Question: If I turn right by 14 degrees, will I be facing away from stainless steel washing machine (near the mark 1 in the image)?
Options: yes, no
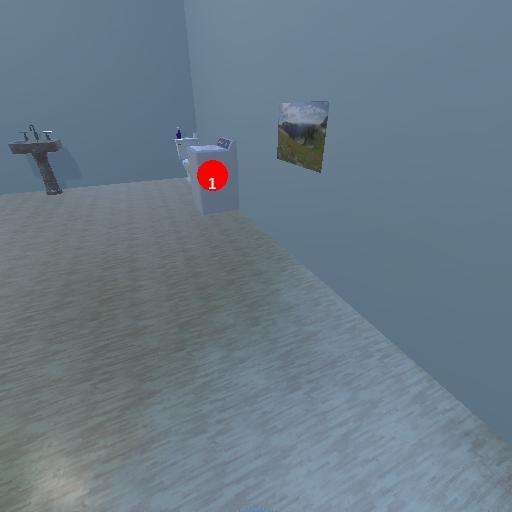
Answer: yes